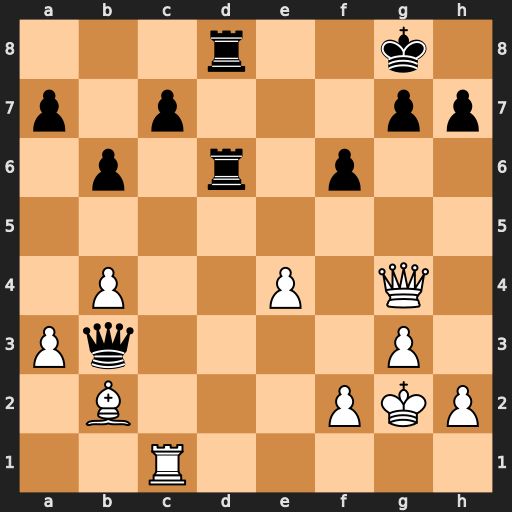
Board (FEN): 3r2k1/p1p3pp/1p1r1p2/8/1P2P1Q1/Pq4P1/1B3PKP/2R5
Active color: w
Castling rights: -
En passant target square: -
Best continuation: Rxc7 g6 Qh4 R8d7 Rxd7 Rxd7 Qxf6